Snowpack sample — Snodgrass Mountain, Crested Butte, Colorado (2/4/25, 12:06 PM MST)
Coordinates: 38.923, -106.968
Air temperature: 35 °F
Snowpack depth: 80 cm
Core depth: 50 cm
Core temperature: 30.2 °F
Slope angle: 14°, slope face: 78°
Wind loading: low
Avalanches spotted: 0
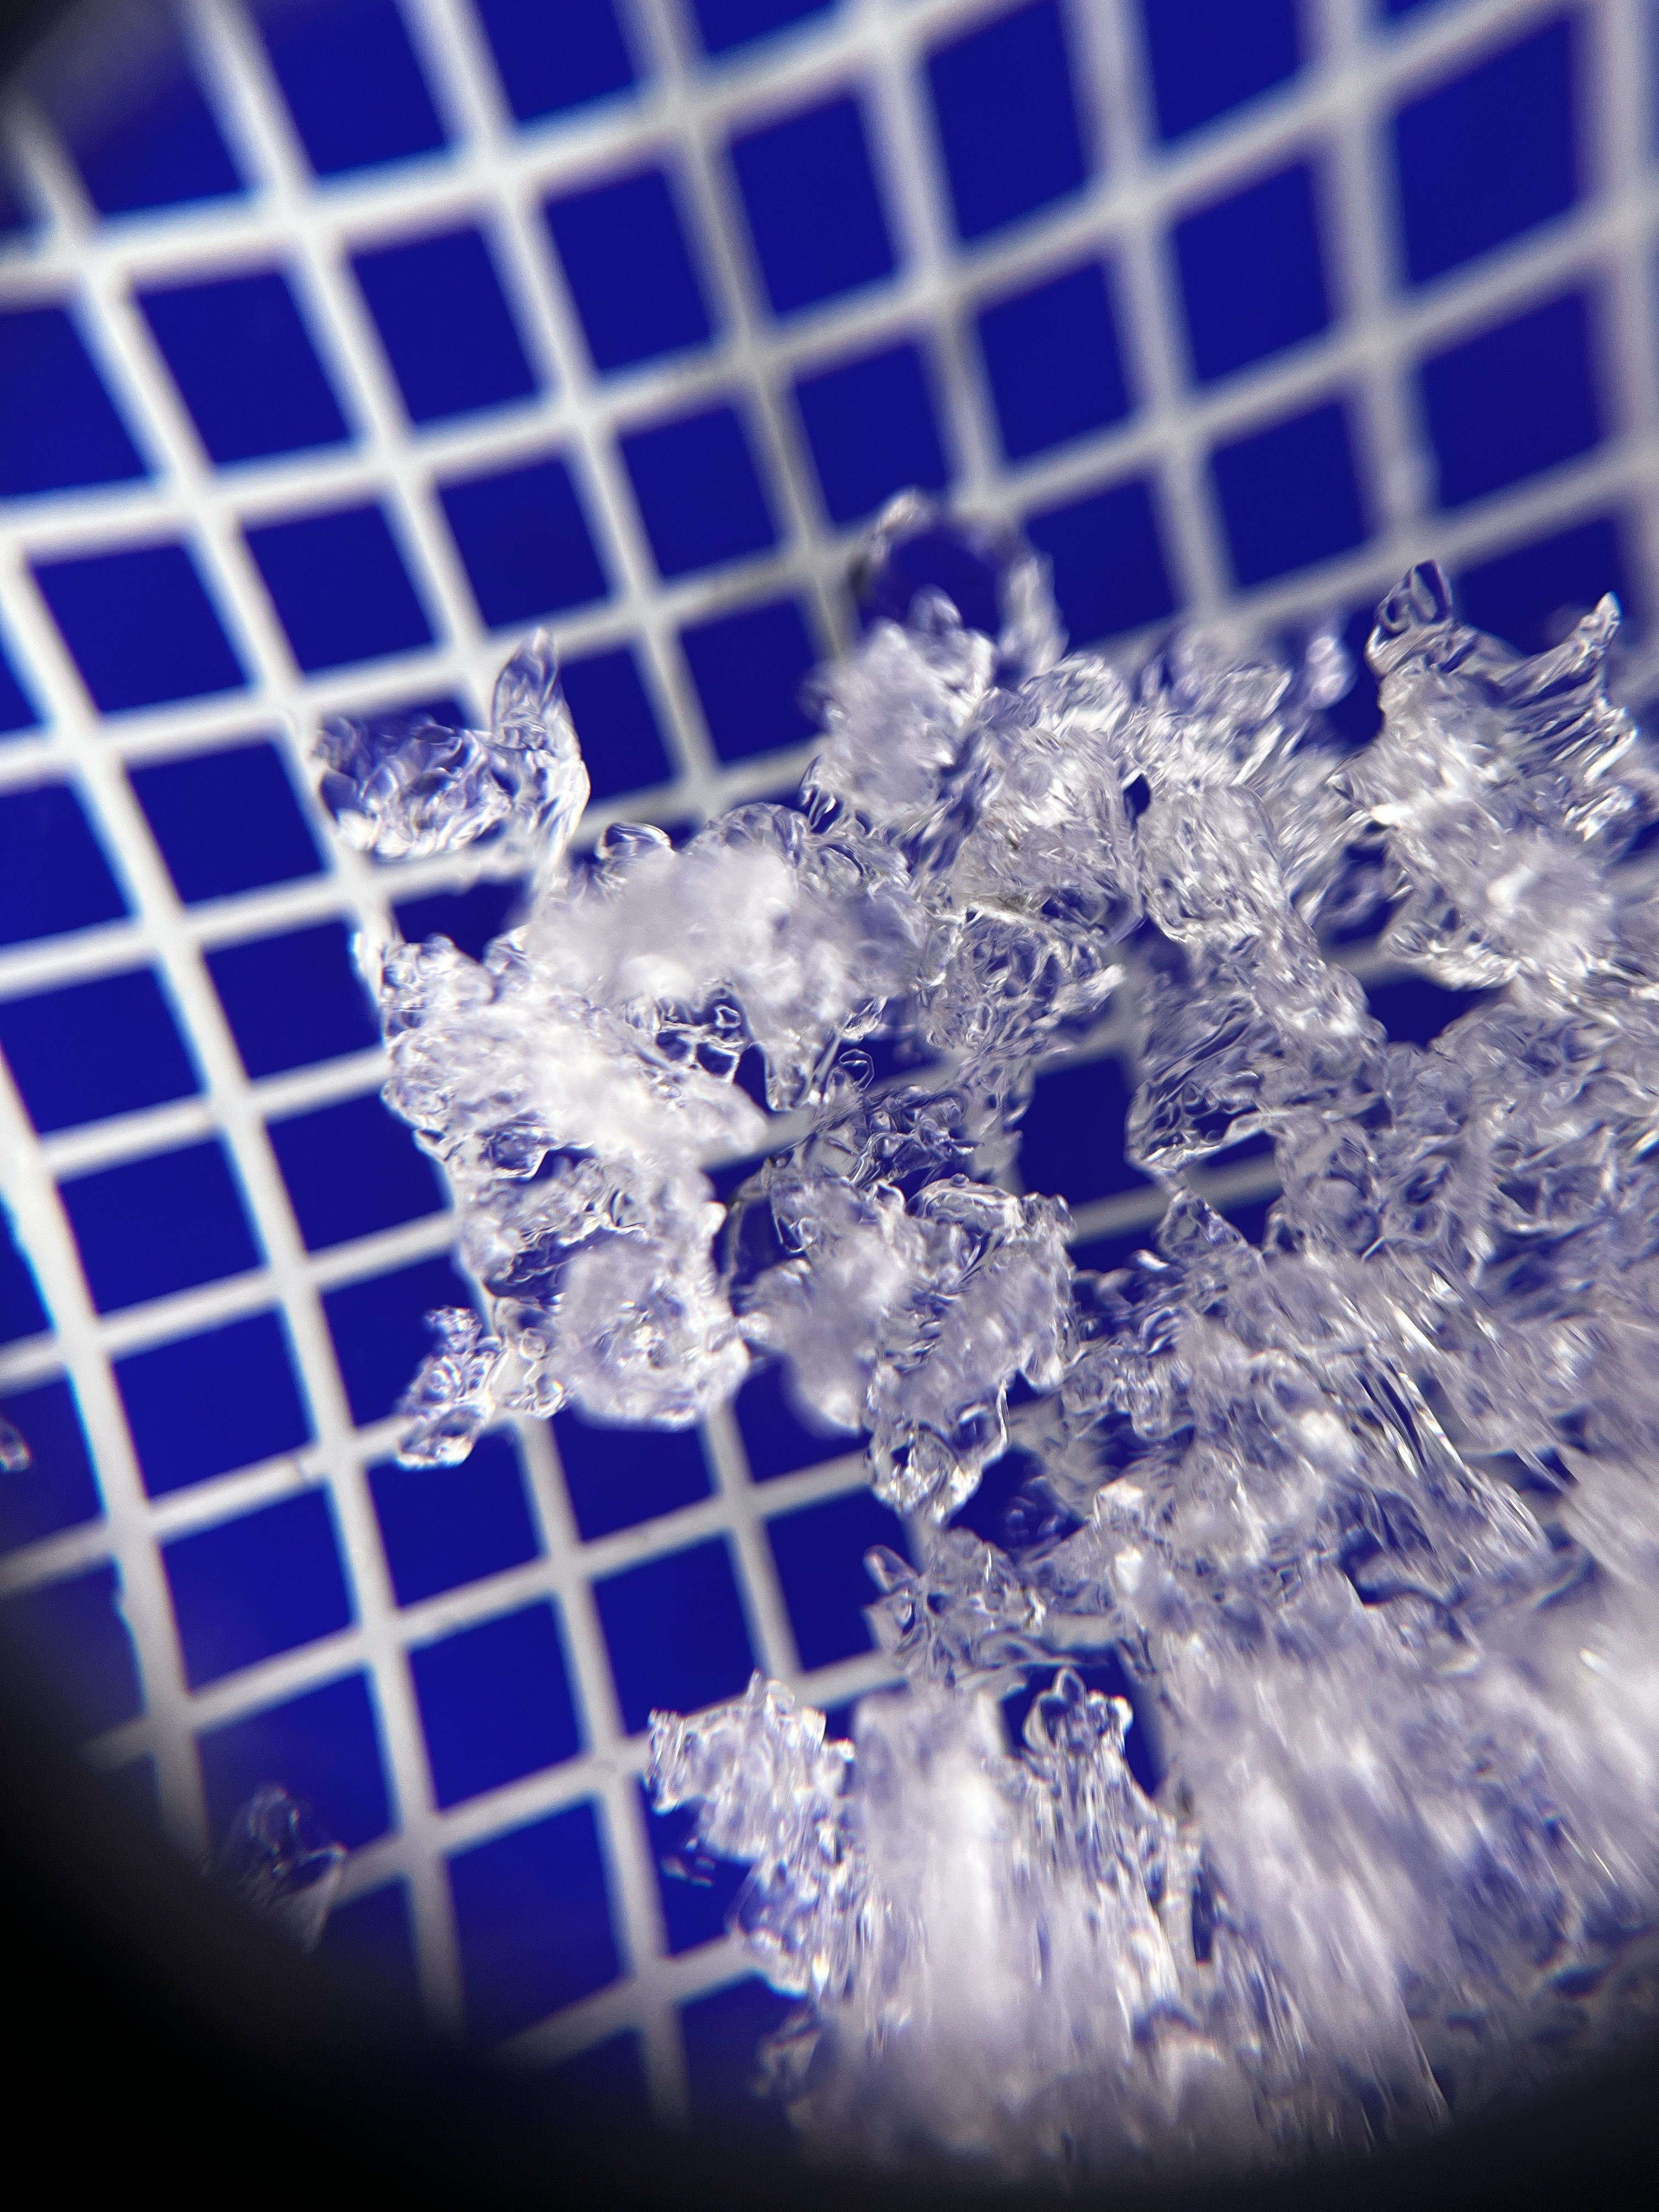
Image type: magnified_profile
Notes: No avalanches nearby, unusually warm weather for the last month reported by residents, Collected 25 yards from treeline